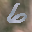
Label: 6